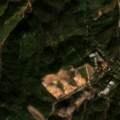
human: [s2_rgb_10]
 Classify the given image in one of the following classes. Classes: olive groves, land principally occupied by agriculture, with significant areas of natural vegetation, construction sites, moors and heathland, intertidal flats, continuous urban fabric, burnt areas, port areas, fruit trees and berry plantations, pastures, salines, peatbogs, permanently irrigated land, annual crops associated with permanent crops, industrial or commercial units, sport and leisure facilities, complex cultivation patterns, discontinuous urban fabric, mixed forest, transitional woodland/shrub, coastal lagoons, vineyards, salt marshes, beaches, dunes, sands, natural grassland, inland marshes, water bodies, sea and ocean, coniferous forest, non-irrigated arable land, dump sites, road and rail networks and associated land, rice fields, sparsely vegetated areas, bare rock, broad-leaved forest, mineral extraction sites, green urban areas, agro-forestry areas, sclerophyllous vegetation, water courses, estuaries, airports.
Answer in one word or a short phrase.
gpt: broad-leaved forest, mixed forest, transitional woodland/shrub